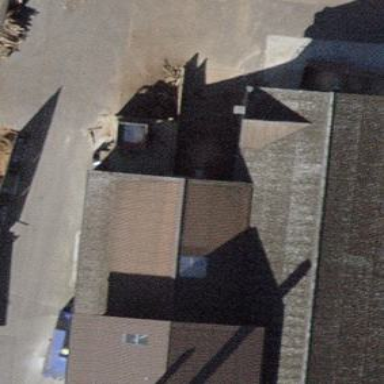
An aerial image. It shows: Industrial building.